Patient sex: M
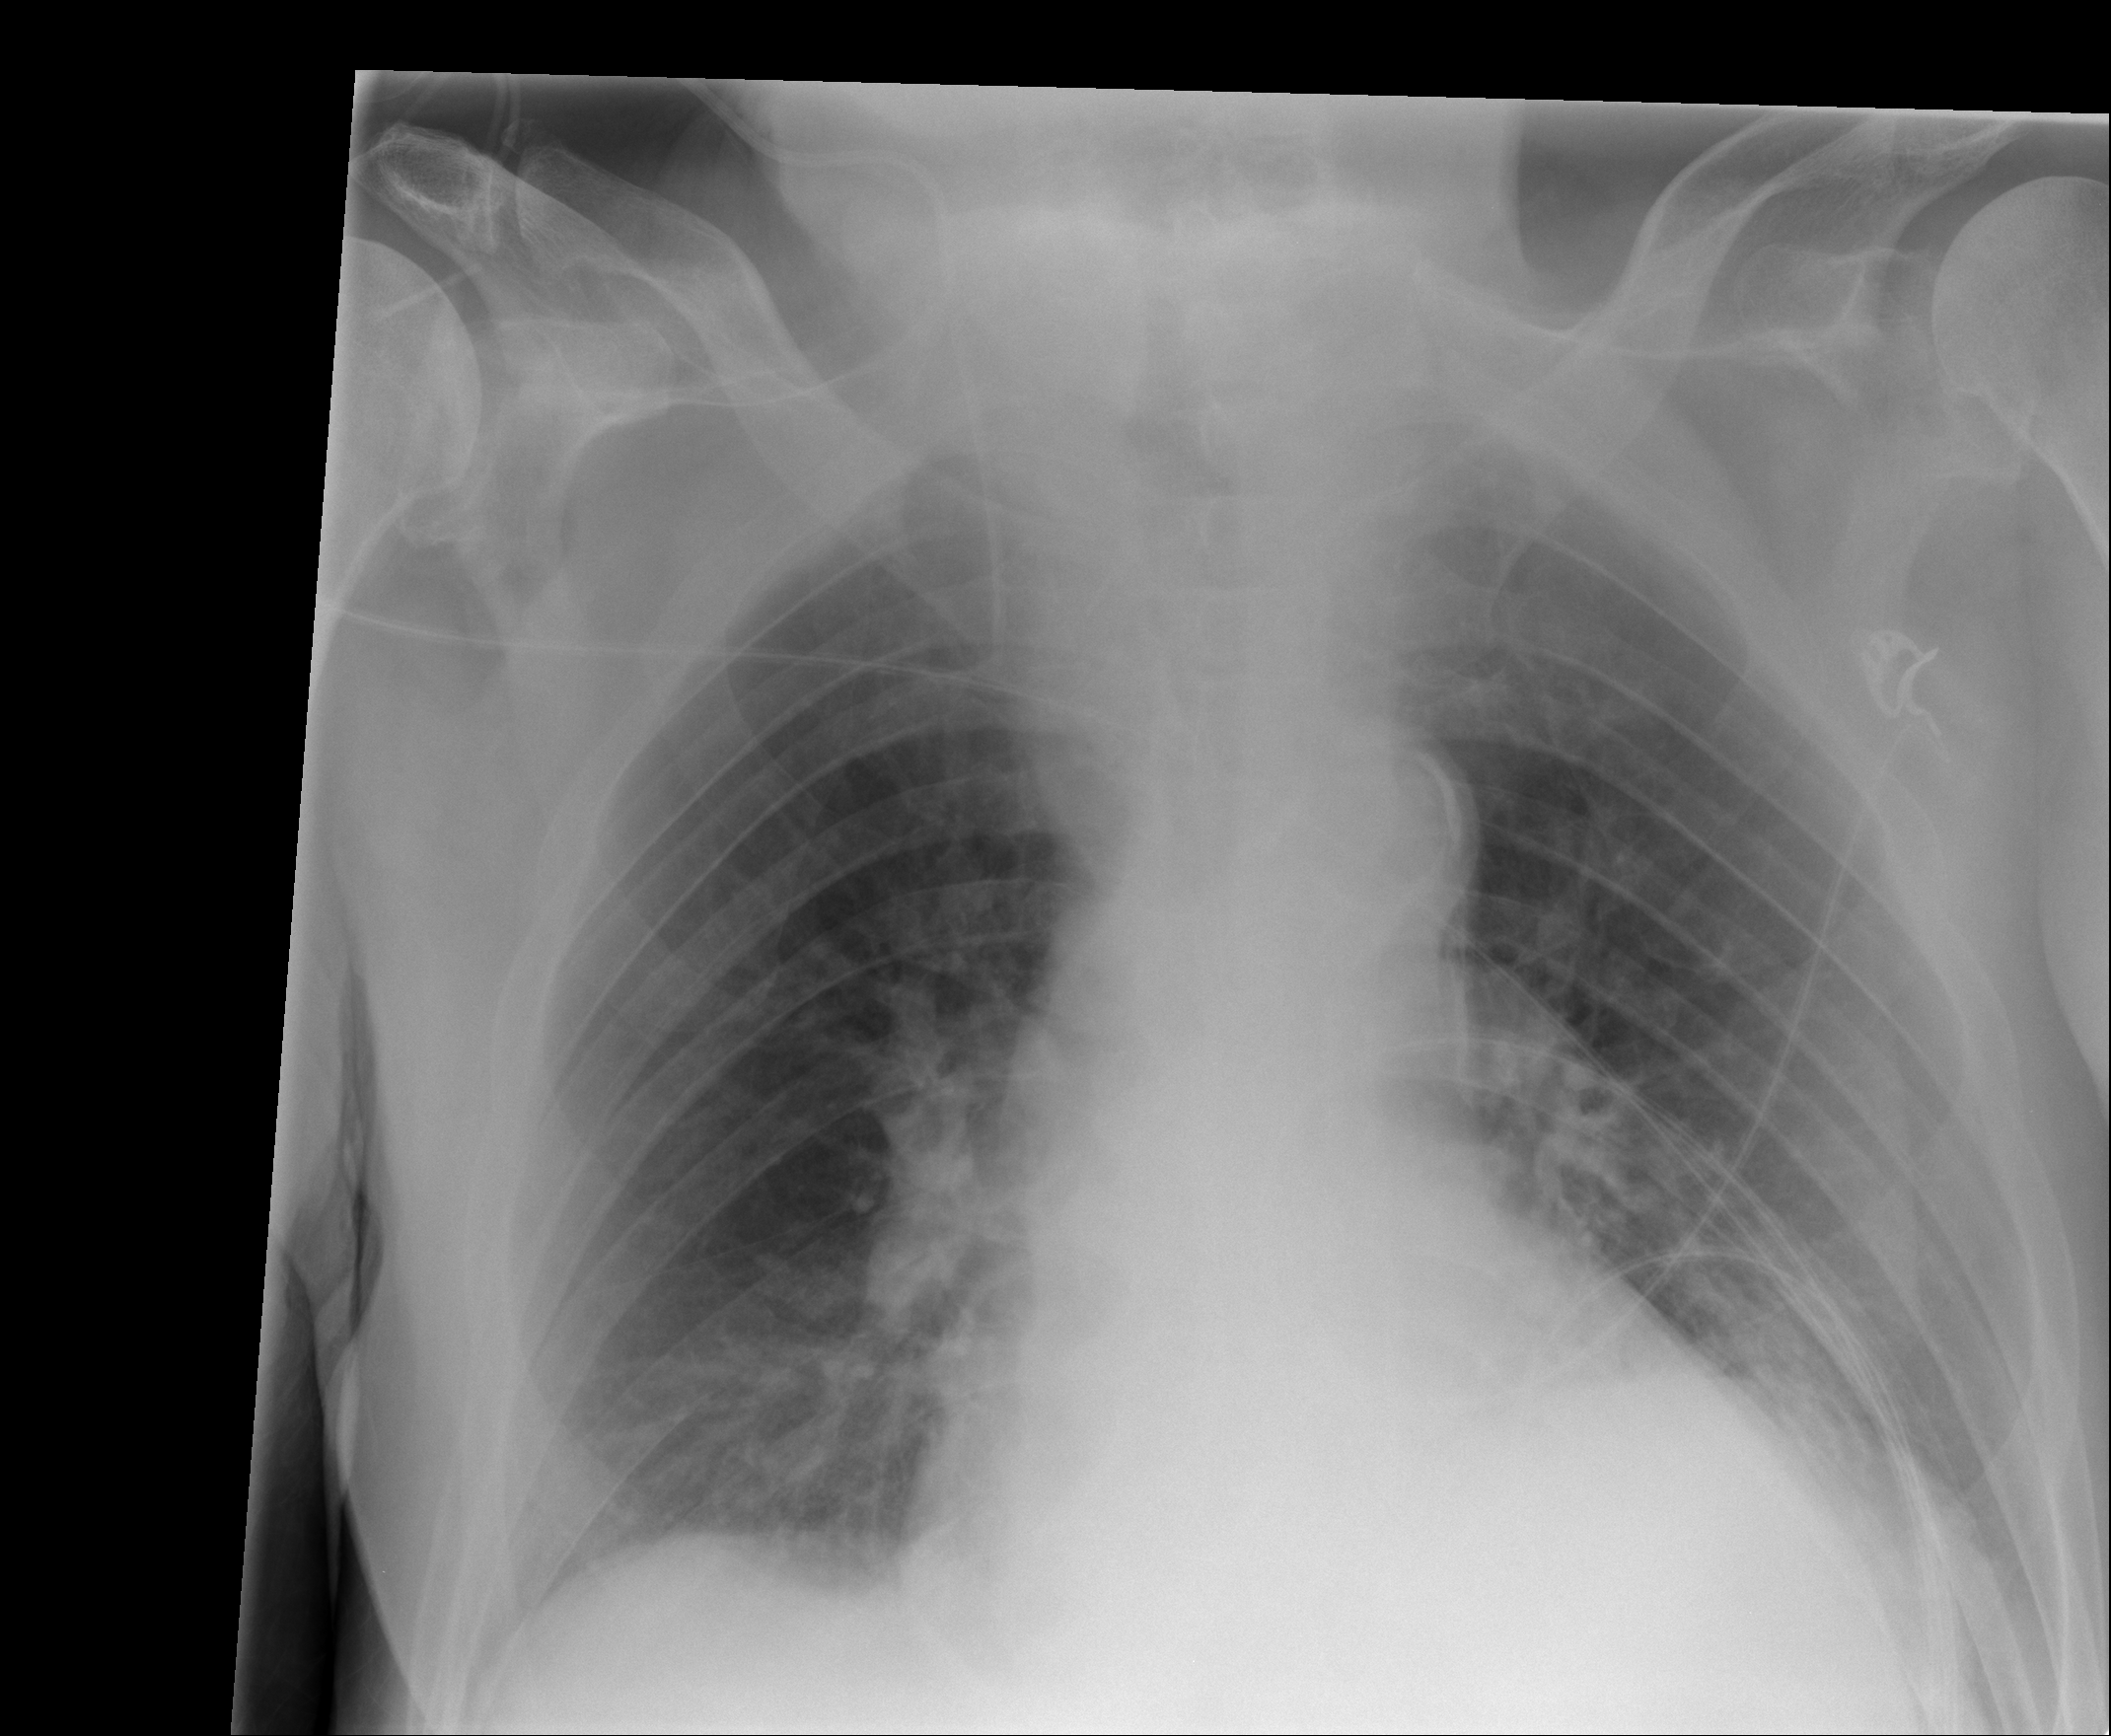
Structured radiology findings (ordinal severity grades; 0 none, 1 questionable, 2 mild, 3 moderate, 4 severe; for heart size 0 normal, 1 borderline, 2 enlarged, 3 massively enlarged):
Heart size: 2
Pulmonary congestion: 2
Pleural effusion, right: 0
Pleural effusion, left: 0
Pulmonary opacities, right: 0
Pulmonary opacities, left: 0
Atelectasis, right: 2
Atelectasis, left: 2